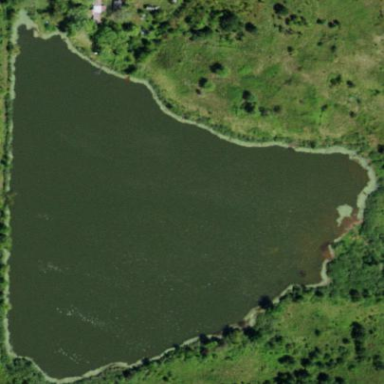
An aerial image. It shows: Pond with natural water.